Aerial crown-view tile of a tropical tree (Barro Colorado Island, Panama), acquired 20240918:
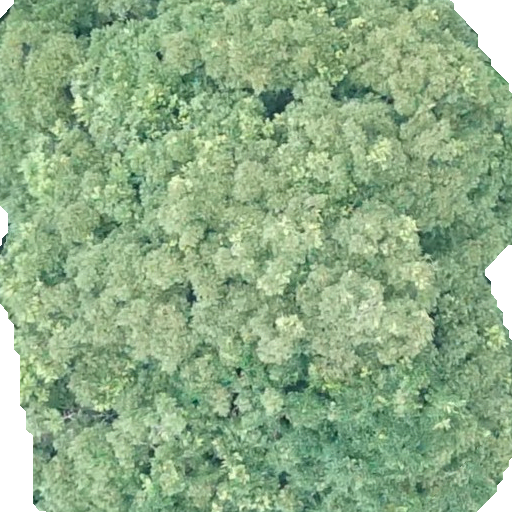
Species: Dipteryx oleifera
GBIF accepted scientific name: Dipteryx oleifera
Crown area: 454.251 m²